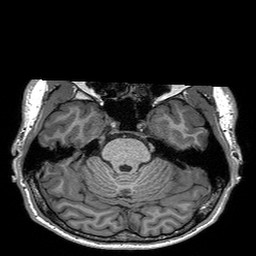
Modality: T1w
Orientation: coronal
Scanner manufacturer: siemens
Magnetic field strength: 3 T
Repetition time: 2.3 s